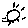
Label: sun